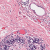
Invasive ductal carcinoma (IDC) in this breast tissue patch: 1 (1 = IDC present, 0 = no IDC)